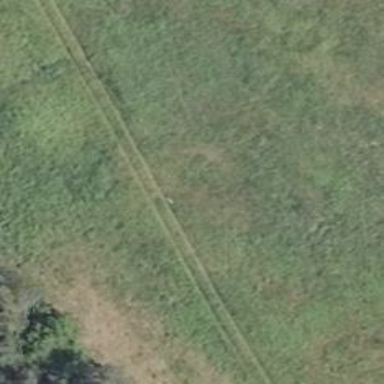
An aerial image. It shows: Grass track with grade5 tracktype.